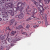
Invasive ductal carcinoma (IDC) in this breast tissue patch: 1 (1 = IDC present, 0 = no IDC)